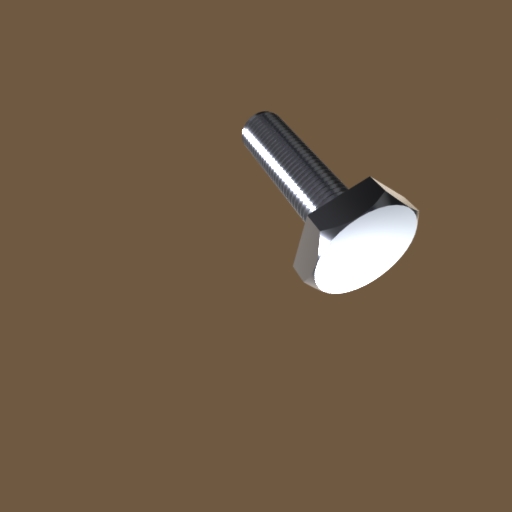
Label: bolt